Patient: sex M, age 46
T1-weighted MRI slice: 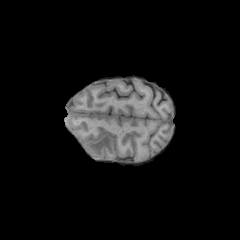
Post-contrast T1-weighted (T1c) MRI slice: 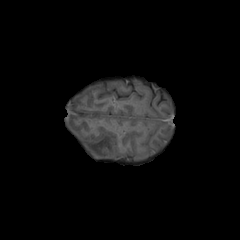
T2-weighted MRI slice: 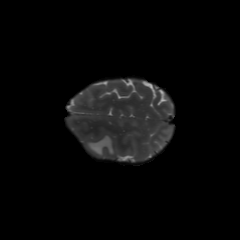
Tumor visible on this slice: yes
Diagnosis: Glioblastoma, IDH-wildtype
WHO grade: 4